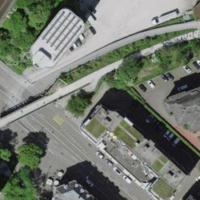
EUNIS habitat code: 54
Species observed at this site:
Silene latifolia
Aquilegia vulgaris
Verbascum blattaria
Cichorium intybus